Question: I've been working on a Java Servlet which selects all the data from a table input by the user in index.html. However I've encountered a problem, because I have a DB with numerous different IDs and thus I would like to also show the column names in a table - right now it just shows the data without any column names and I've been seemingly unable to find a solution or come up with one on my own
start.java:
'''
package start;
import java.io.IOException;
import java.io.PrintWriter;
import java.sql.Connection;
import java.sql.DriverManager;
import java.sql.ResultSet;
import java.sql.ResultSetMetaData;
import java.sql.Statement;
import java.sql.SQLException;
import javax.servlet.ServletException;
import javax.servlet.annotation.WebServlet;
import javax.servlet.http.HttpServlet;
import javax.servlet.http.HttpServletRequest;
import javax.servlet.http.HttpServletResponse;
/**
* Servlet implementation class Start
*/
@WebServlet("/Start")
public class Start extends HttpServlet {
private static final long serialVersionUID = 1L;
public static void getColumnNames(ResultSet rs) throws SQLException {
if (rs == null) {
return;
}
ResultSetMetaData rsMetaData = rs.getMetaData();
int numberOfColumns = rsMetaData.getColumnCount();
for (int i = 1; i < numberOfColumns + 1; i++) {
String columnName = rsMetaData.getColumnName(i);
String tableName = rsMetaData.getTableName(i);
System.out.println("column name=" + columnName + " table=" + tableName);
}
}
/**
* @see HttpServlet#HttpServlet()
*/
public Start() {
super();
// TODO Auto-generated constructor stub
}
/**
* @see HttpServlet#doGet(HttpServletRequest request, HttpServletResponse
* response)
*/
protected void doGet(HttpServletRequest request, HttpServletResponse respond) throws ServletException, IOException {
PrintWriter pw = respond.getWriter();
respond.setContentType("text/html");
String tb = request.getParameter("table");
try {
Class.forName("com.mysql.jdbc.Driver").newInstance();
Connection con = DriverManager.getConnection("jdbc:mysql://localhost/music","root","1234");
Statement st = con.createStatement();
System.out.println("connection established successfully!");
ResultSet rs = st.executeQuery("SELECT * FROM " + tb);
pw.println("<table border=1>");
while (rs.next()) {
pw.println("<tr><td>" + rs.getInt(1) + "</td>" + "<td>" + rs.getString(2) + "</td>" + "<td>" + rs.getString(3)
+ "</td></tr>");
}
pw.println("</table>");
pw.close();
} catch (Exception e) {
e.printStackTrace();
}
// TODO Auto-generated method stub
// response.getWriter().append("Served at:
// ").append(request.getContextPath());
}
/**
* @see HttpServlet#doPost(HttpServletRequest request, HttpServletResponse
* response)
*/
protected void doPost(HttpServletRequest request, HttpServletResponse response)
throws ServletException, IOException {
// TODO Auto-generated method stub
doGet(request, response);
}
}
'''
This is what a result looks like:

Any help would be greatly appreciated!
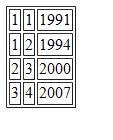
Answer: You should use 'ResultSetMetaData' to retrieve the meta data from your result. You'll retrieve the column names using 'ResultSetMetaData#getColumnName(int)'
'''
ResultSetMetaData rsmd = rs.getMetaData();
pw.println("<table border=1>");
pw.println("<tr>");
for (int i = 1 ; i <= rsmd.getColumnCount() ; i++) {
pw.println("<th>" + rsmd.getColumnName(i) + "</th>");
}
pw.println("</tr>");
while (rs.next()) {
pw.println("<tr><td>" + rs.getInt(1) + "</td>" + "<td>" + rs.getString(2) + "</td>" + "<td>" + rs.getString(3)
+ "</td></tr>");
}
pw.println("</table>");
'''